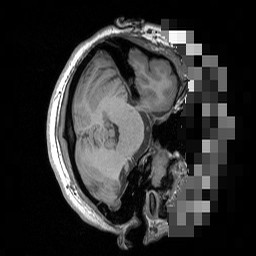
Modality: T1w
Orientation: axial
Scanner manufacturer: siemens
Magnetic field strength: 3 T
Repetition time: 1.5 s
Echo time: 0.00291 s